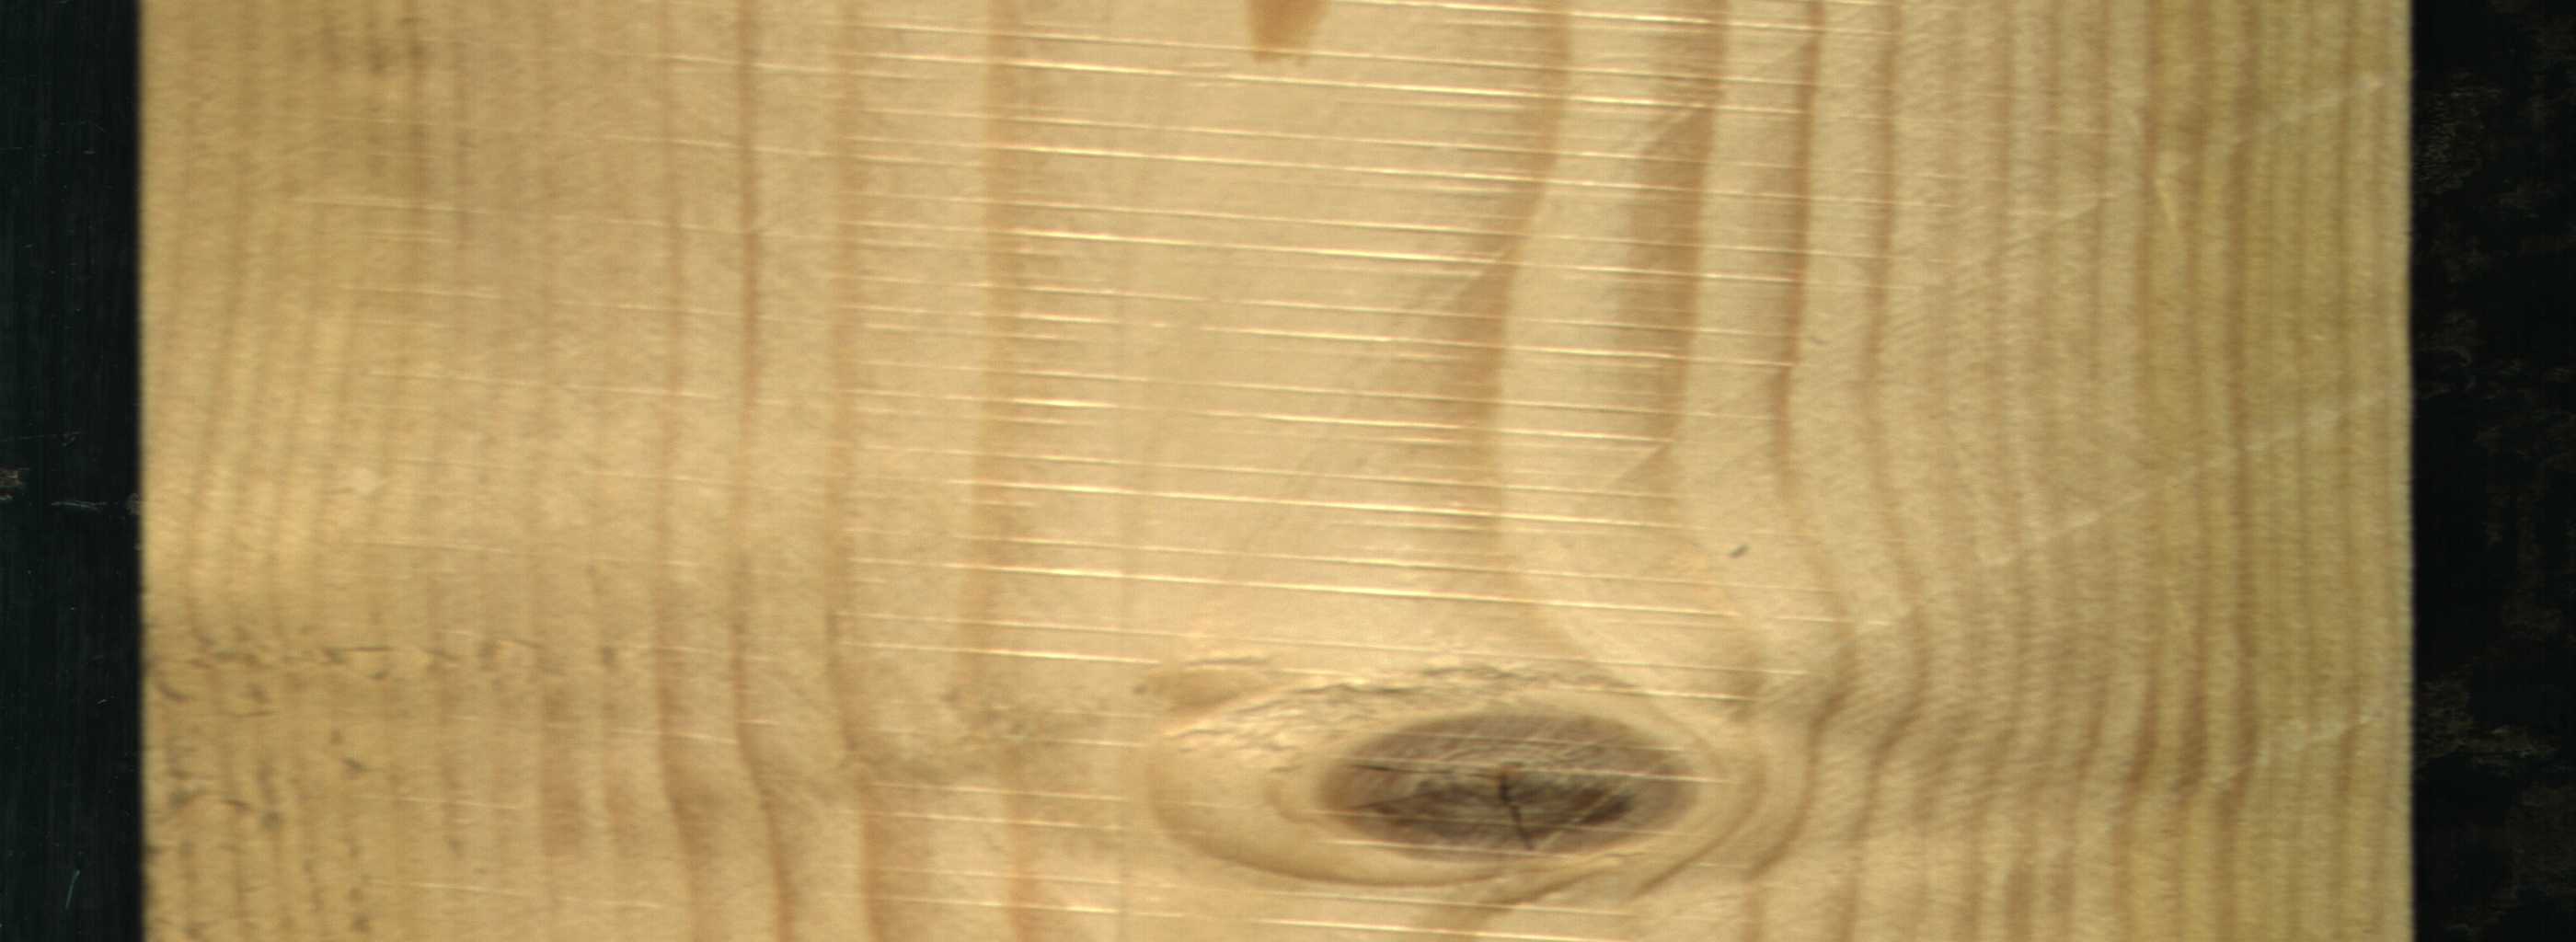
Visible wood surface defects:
Live_Knot